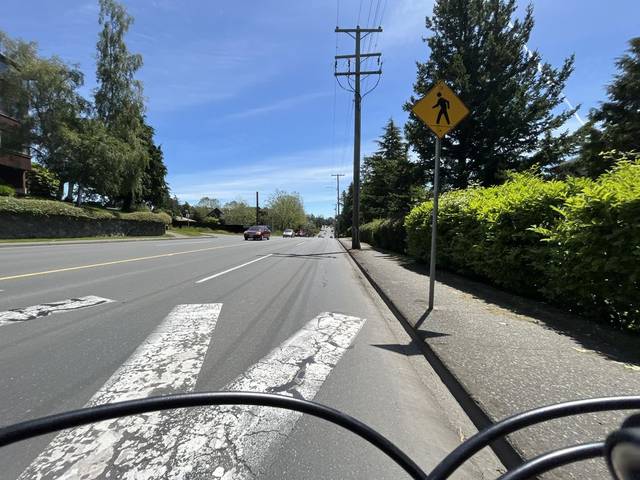
Region: Canada
Coordinates: 48.446, -123.394